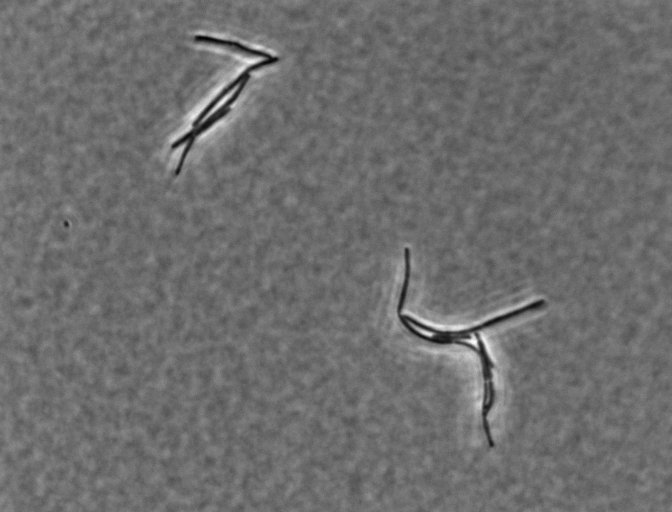
Phase contrast microscopy, 60x objective, 3 h incubation